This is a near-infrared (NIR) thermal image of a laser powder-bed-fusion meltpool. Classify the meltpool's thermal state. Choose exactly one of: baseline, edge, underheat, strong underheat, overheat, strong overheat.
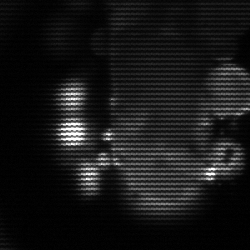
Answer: strong underheat